Question: What is the app store called?
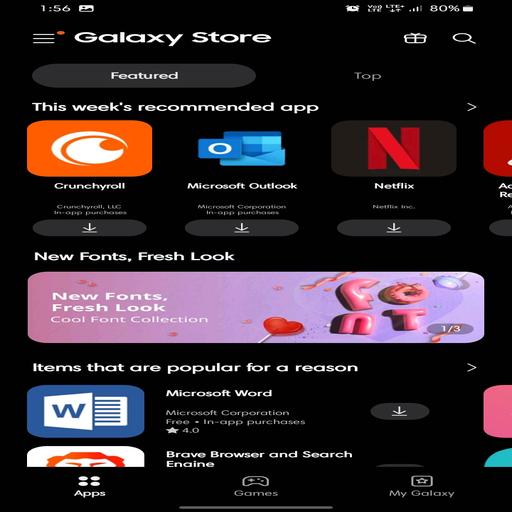
Answer: Galaxy Store